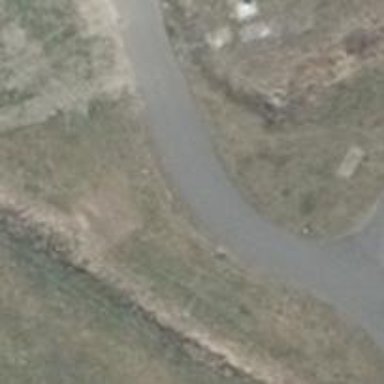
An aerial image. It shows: Asphalt road designated for service vehicles.